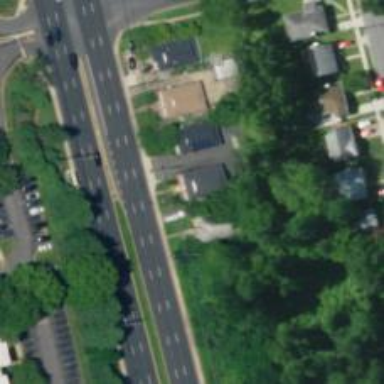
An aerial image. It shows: Primary road with asphalt surface.